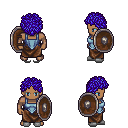
a pixel art fantasy rpg character, male body template, human, dark skin, blue vest, robe skirt, blue curly afro hairstyle, white slippers, shield, four views (front, back, left, right), 2x2 character sprite sheet, small pixel art, hard edges, no anti-aliasing